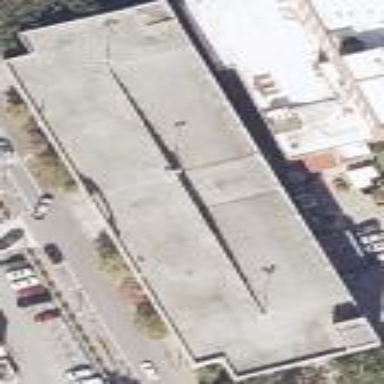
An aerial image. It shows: Multi-storey parking building.